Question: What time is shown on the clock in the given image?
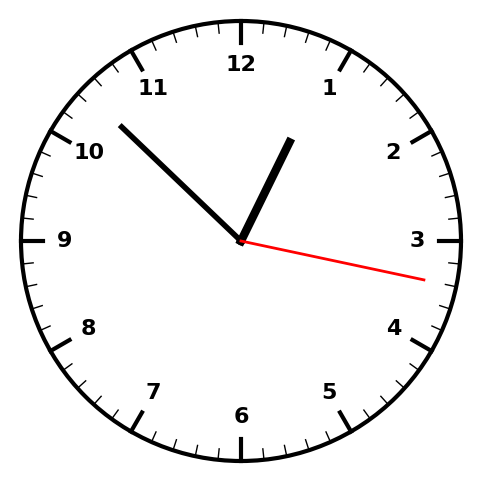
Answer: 12:52:17